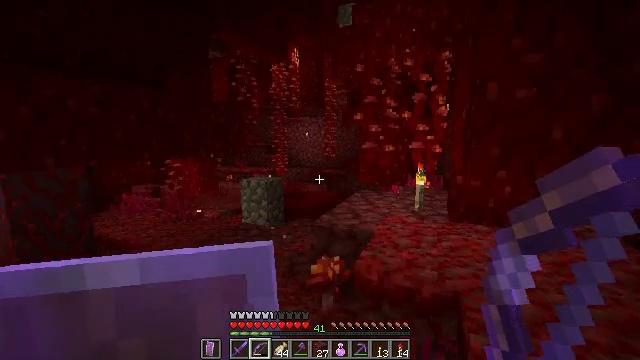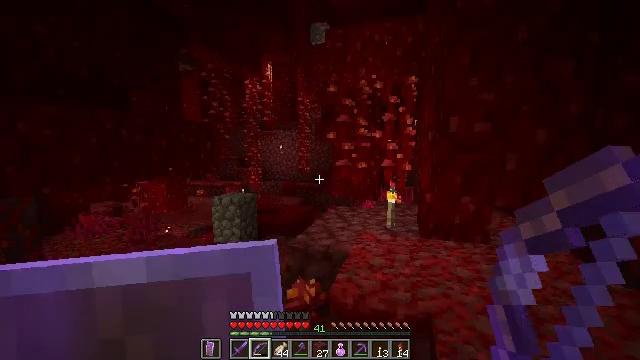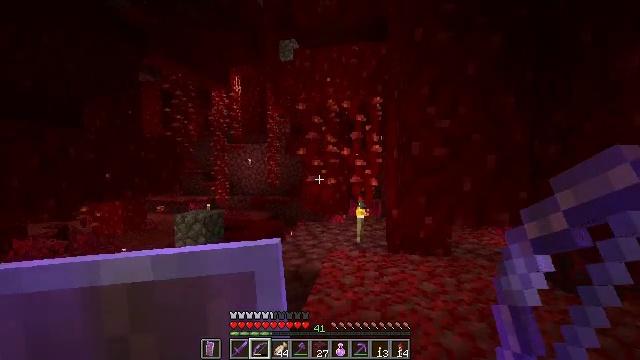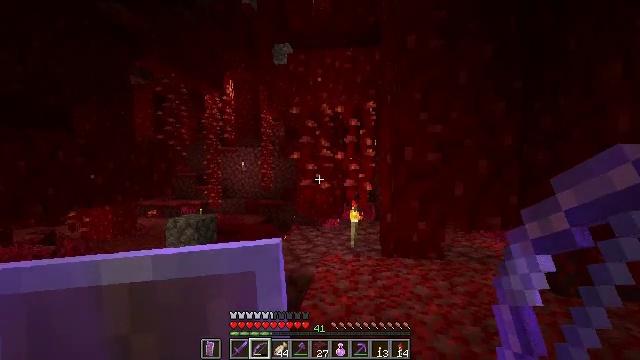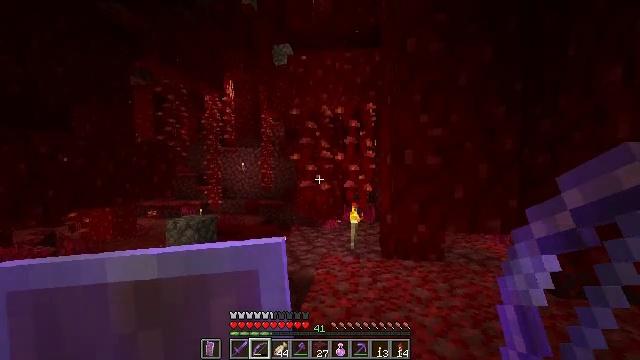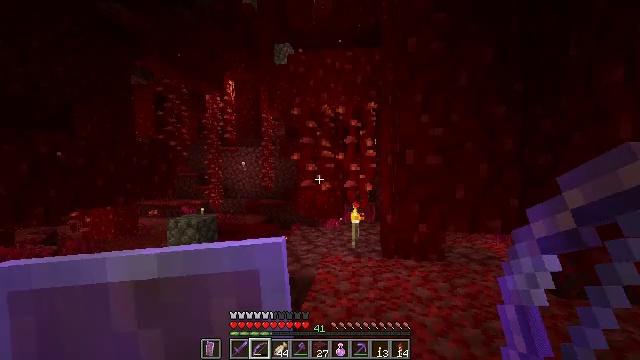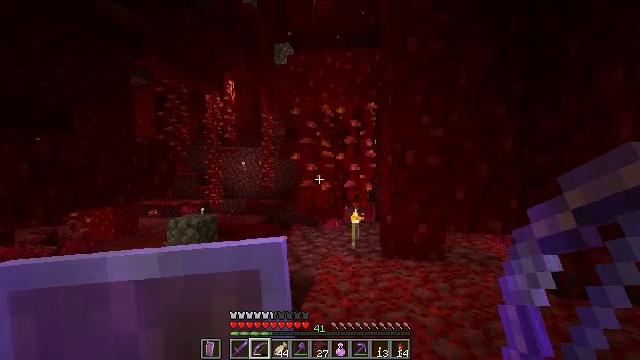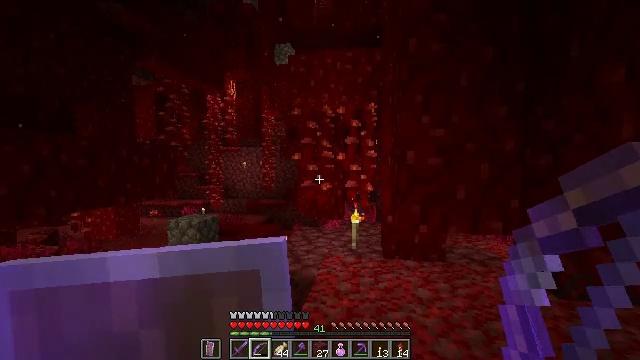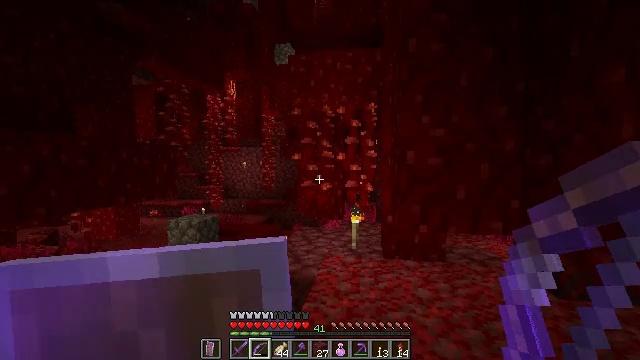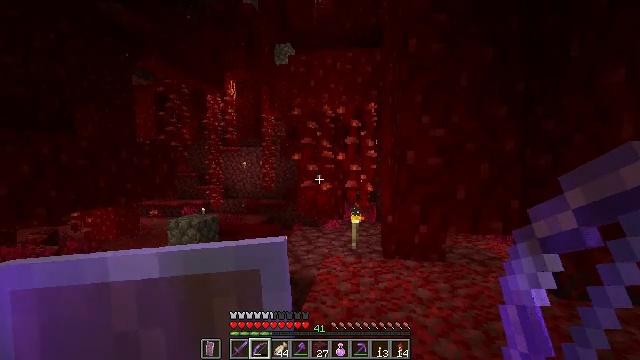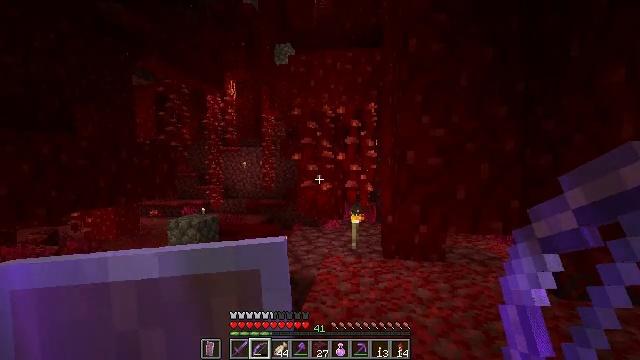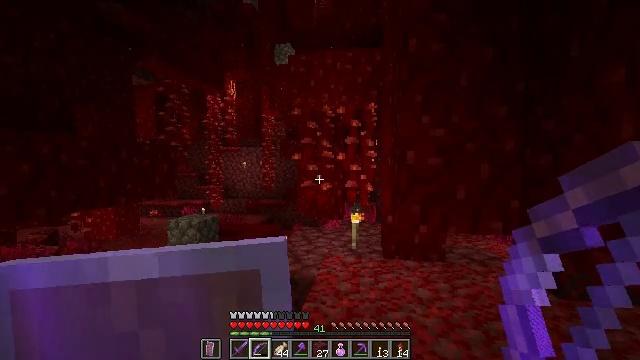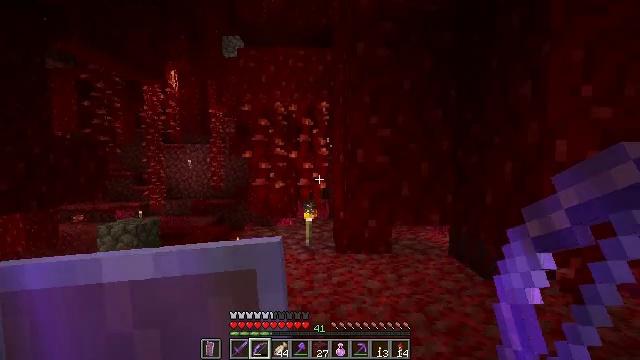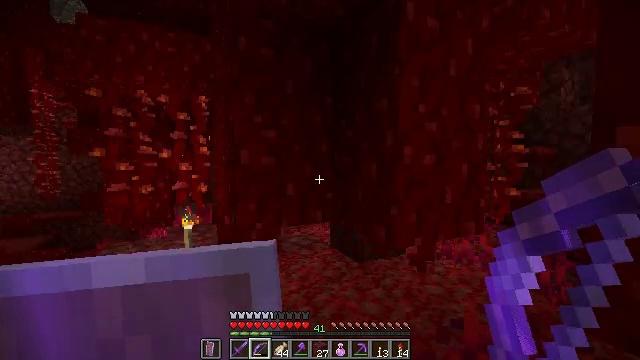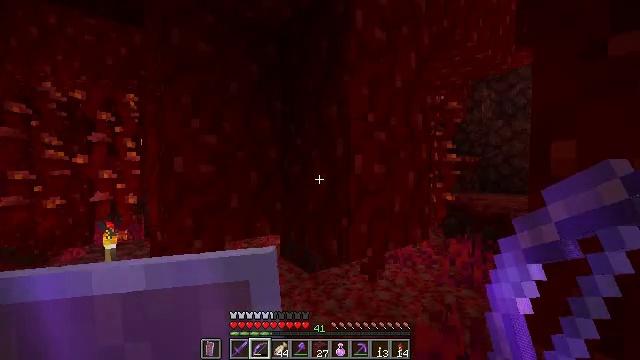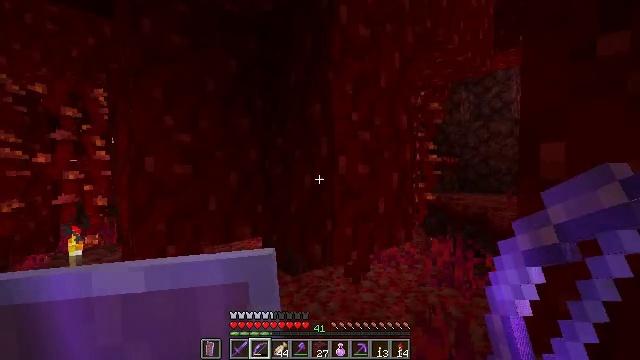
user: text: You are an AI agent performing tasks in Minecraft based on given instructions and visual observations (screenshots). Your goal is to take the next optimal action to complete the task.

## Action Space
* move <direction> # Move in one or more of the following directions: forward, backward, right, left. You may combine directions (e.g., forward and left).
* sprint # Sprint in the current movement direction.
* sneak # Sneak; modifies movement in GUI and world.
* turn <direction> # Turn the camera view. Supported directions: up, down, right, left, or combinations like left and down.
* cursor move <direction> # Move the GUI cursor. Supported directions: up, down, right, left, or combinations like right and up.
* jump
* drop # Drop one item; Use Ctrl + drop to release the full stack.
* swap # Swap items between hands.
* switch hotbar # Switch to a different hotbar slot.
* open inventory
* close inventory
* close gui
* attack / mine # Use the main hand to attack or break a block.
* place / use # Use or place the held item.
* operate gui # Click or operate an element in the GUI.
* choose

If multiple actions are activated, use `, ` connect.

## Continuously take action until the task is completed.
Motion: motion action
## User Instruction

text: Collect crimson stem for building materials.
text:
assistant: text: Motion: turn right and up
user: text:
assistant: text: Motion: turn right and up
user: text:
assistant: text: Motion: turn right
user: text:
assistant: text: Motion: no_op
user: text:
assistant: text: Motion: no_op
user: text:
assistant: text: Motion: no_op
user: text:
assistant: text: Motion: no_op
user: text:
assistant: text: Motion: no_op
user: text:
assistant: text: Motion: no_op
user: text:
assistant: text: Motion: no_op
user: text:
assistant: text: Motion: no_op
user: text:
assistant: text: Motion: turn right
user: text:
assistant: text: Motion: move forward, turn right
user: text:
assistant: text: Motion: move forward, turn right and up
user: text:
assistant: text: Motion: move forward, turn right
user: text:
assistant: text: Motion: move forward, turn right
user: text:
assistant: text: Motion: move forward
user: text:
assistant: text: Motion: move forward
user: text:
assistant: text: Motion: move forward
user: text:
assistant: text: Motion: move forward
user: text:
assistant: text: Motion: move forward, turn right
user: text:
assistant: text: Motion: move forward, turn right
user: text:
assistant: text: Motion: move forward, turn right
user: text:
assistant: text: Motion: move forward, turn right and up
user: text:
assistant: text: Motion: move forward, turn right and up
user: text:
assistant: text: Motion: move forward, turn right and up
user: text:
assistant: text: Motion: move forward and move right, turn right and up
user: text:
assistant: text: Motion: move forward and move right
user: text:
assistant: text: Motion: move forward and move right
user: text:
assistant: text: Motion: move forward and move right, turn left and up